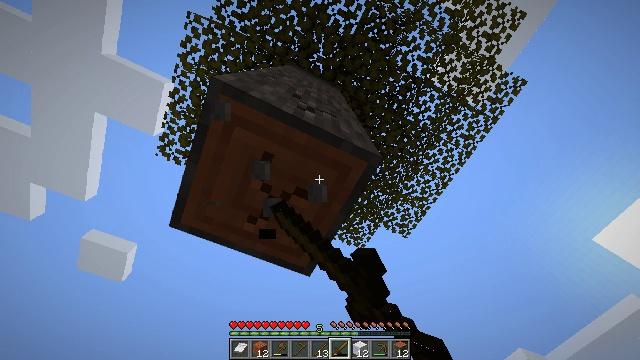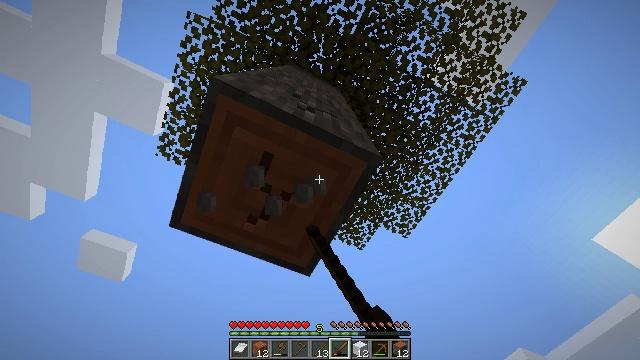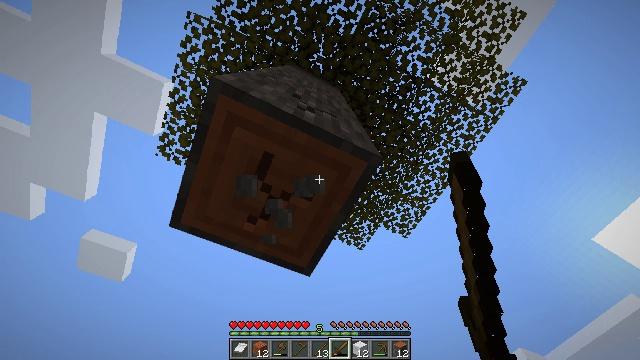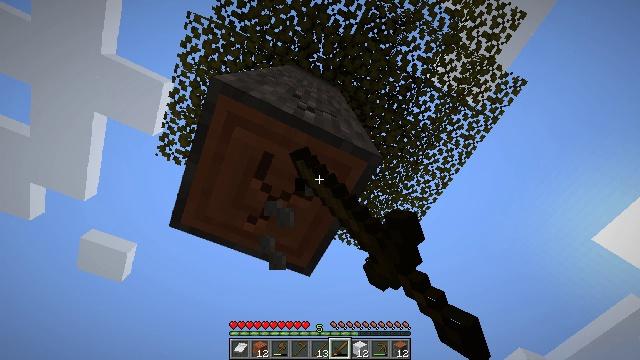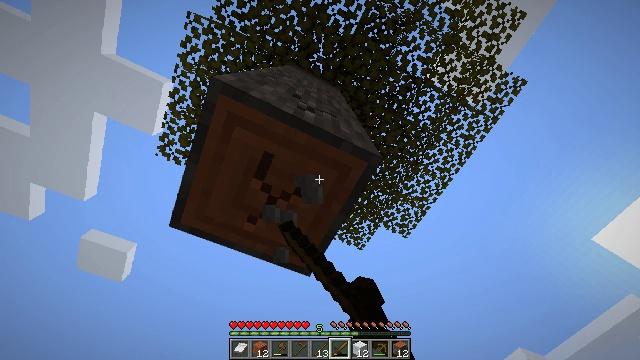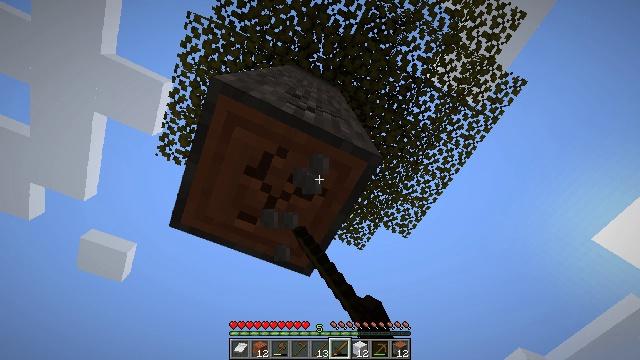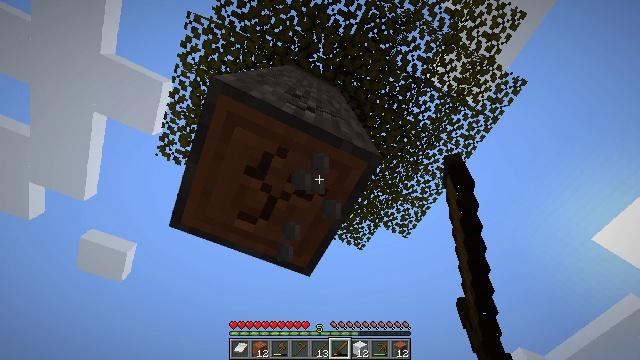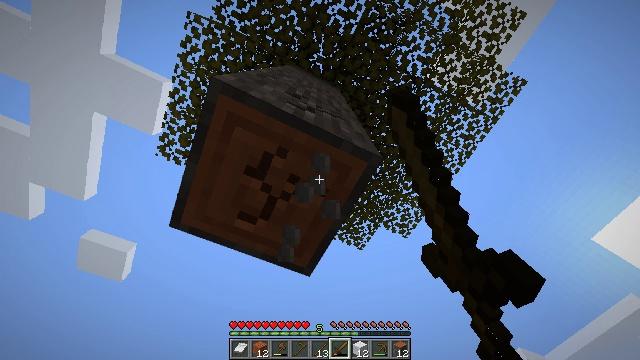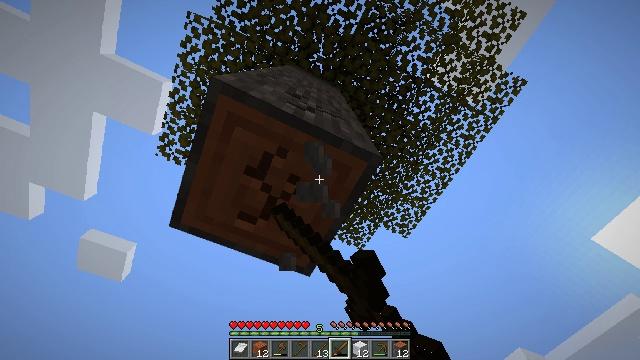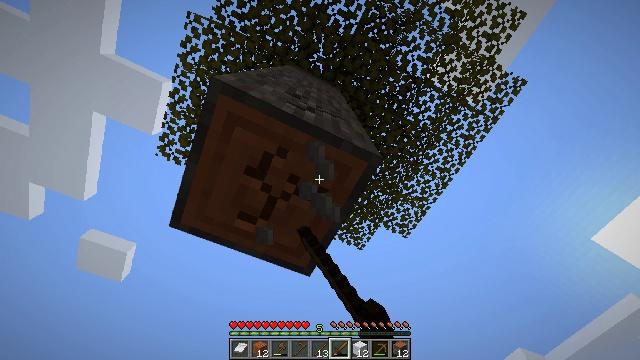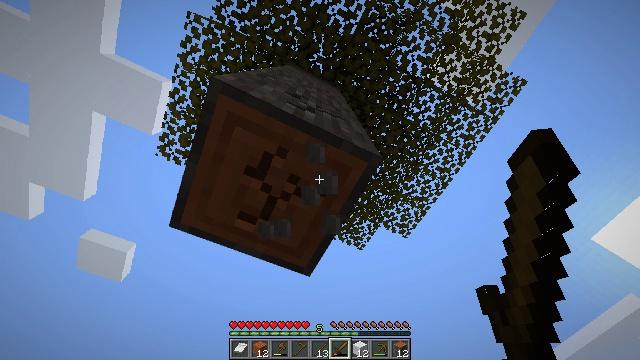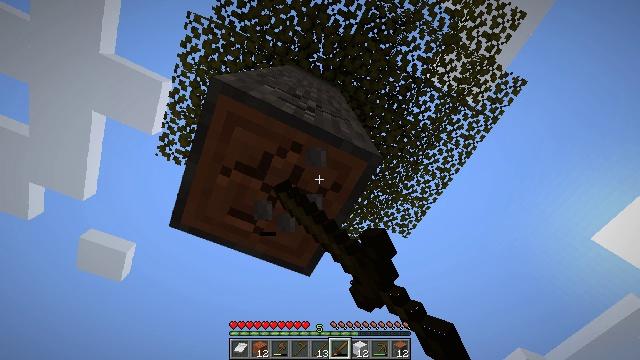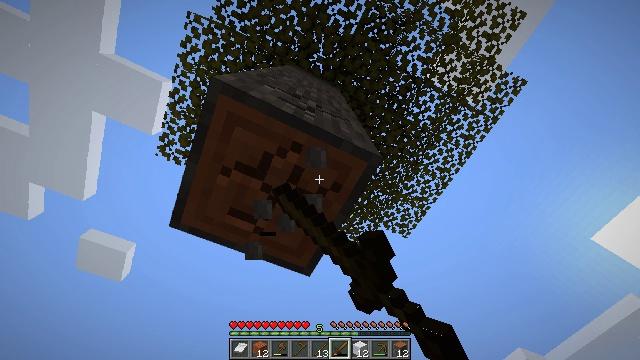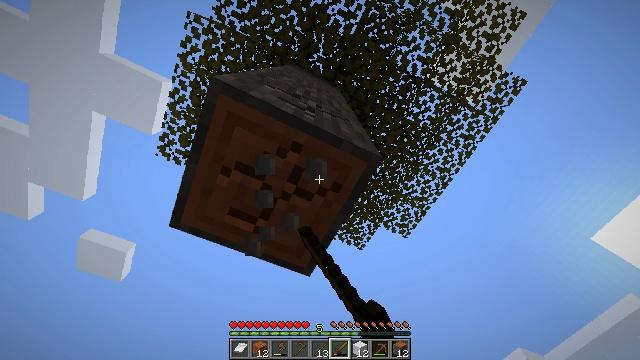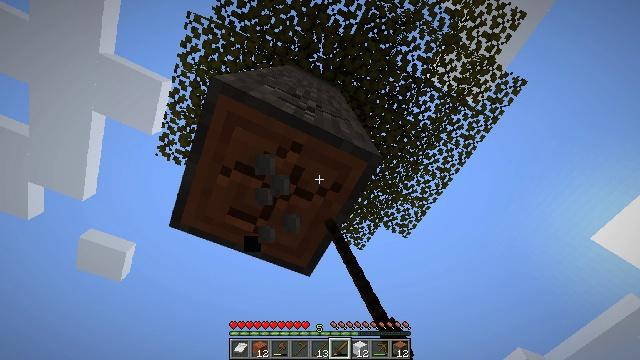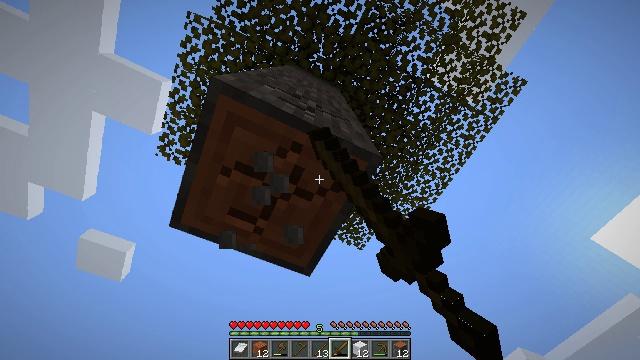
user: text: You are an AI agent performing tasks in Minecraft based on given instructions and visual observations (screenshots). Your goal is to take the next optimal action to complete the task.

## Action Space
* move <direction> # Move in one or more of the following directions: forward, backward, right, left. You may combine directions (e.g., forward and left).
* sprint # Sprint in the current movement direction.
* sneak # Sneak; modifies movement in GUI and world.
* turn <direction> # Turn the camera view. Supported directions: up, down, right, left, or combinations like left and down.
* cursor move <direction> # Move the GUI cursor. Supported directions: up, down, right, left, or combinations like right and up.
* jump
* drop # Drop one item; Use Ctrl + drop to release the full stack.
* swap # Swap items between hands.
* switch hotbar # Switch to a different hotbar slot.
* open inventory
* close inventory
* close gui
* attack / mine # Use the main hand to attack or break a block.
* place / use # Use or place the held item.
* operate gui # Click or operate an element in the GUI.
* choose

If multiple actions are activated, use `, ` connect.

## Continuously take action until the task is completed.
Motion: motion action
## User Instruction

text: Mine acacia log from the tree's trunk.
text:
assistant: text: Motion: attack / mine
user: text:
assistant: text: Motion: attack / mine
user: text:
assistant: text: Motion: attack / mine
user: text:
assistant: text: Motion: attack / mine
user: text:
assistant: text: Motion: attack / mine
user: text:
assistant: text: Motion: attack / mine
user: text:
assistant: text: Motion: attack / mine
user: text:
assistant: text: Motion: attack / mine
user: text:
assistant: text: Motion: attack / mine
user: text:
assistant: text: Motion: attack / mine
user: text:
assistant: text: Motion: attack / mine
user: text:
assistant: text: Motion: attack / mine
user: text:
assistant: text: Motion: attack / mine
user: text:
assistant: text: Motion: attack / mine
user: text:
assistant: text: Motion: attack / mine
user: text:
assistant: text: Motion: attack / mine
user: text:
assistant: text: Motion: attack / mine
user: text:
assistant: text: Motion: attack / mine
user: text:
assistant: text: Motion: attack / mine
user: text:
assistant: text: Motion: attack / mine
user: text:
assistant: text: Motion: attack / mine
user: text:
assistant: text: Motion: attack / mine
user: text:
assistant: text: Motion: attack / mine
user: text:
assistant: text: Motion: attack / mine
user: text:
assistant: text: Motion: attack / mine
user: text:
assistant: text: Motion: attack / mine
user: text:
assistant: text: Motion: attack / mine
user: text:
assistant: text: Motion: attack / mine
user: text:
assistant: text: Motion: attack / mine
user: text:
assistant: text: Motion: attack / mine